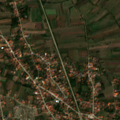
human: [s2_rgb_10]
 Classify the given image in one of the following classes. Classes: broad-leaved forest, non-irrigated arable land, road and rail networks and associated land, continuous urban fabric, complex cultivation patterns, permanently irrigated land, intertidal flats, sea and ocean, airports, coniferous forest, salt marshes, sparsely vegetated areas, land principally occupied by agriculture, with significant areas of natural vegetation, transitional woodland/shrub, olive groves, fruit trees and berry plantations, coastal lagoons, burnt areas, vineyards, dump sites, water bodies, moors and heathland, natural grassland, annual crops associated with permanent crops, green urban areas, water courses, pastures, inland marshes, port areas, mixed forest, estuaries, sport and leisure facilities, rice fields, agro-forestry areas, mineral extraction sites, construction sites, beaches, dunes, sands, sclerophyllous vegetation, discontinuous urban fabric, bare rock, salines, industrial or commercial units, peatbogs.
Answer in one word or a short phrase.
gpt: discontinuous urban fabric, non-irrigated arable land, complex cultivation patterns